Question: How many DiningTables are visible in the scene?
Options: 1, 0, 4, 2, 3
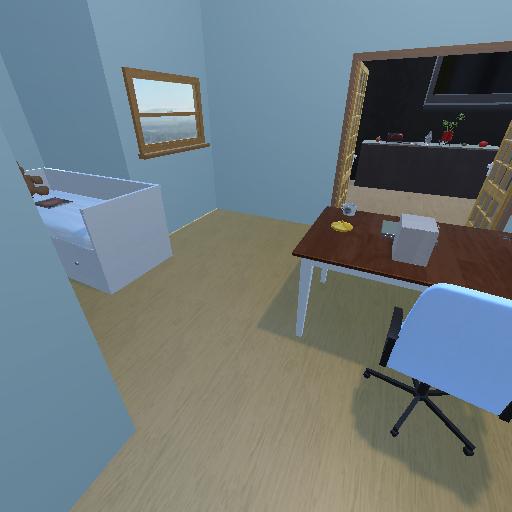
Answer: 1